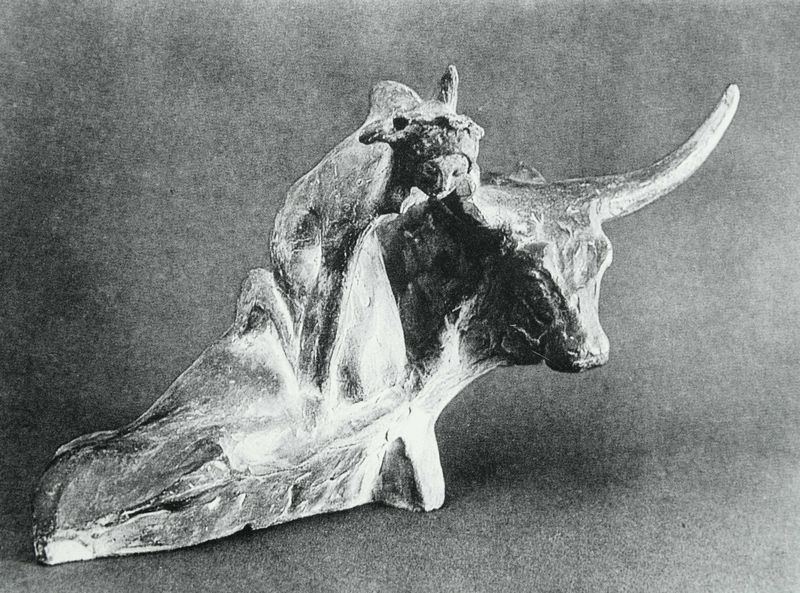
Titel: Raub der Europa
Künstler: Valentin Alexandrowitsch Serow
Standort: Moskau
Institution: Sammlung Dmitrij M. Serow
Schlagwörter: felsen, flügel, kopf, körper, mann, nackt, schatten, vogel, weiß, mädchen, sitzen, frau, grau, holz, hut, licht, mund, nase, paris, schwarz, blick, tier, mütze, arm, augen, gesicht, mensch, stein, horn, vieh, figur, sitzend, kind, gebeugt, krone, reiter, engel, keramik, skulptur, statue, ton, beine, reiten, reiterin, ritt, kopfbedeckung, bein, zöpfe, modern, kuh, rind, festhalten, plastik, junge, surreal, foto, fotografie, photographie, flug, plastisch, schwarz-weiss, loch, seite, raub, knien, mythologie, schnitzerei, photo, fragment, picasso, zeus, entführung, hörner, fotographie, ochse, stier, stierkopf, fot, elfenbein, europa, buckel, photografie, auf, ochs, expessionismus, kniet, bruchstück, kuhkopf, kofschmuck, photographi, der raub der europa, jung mädchen, rinderkopf, stierplastik, kond, abgebrochenes horn